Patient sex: M
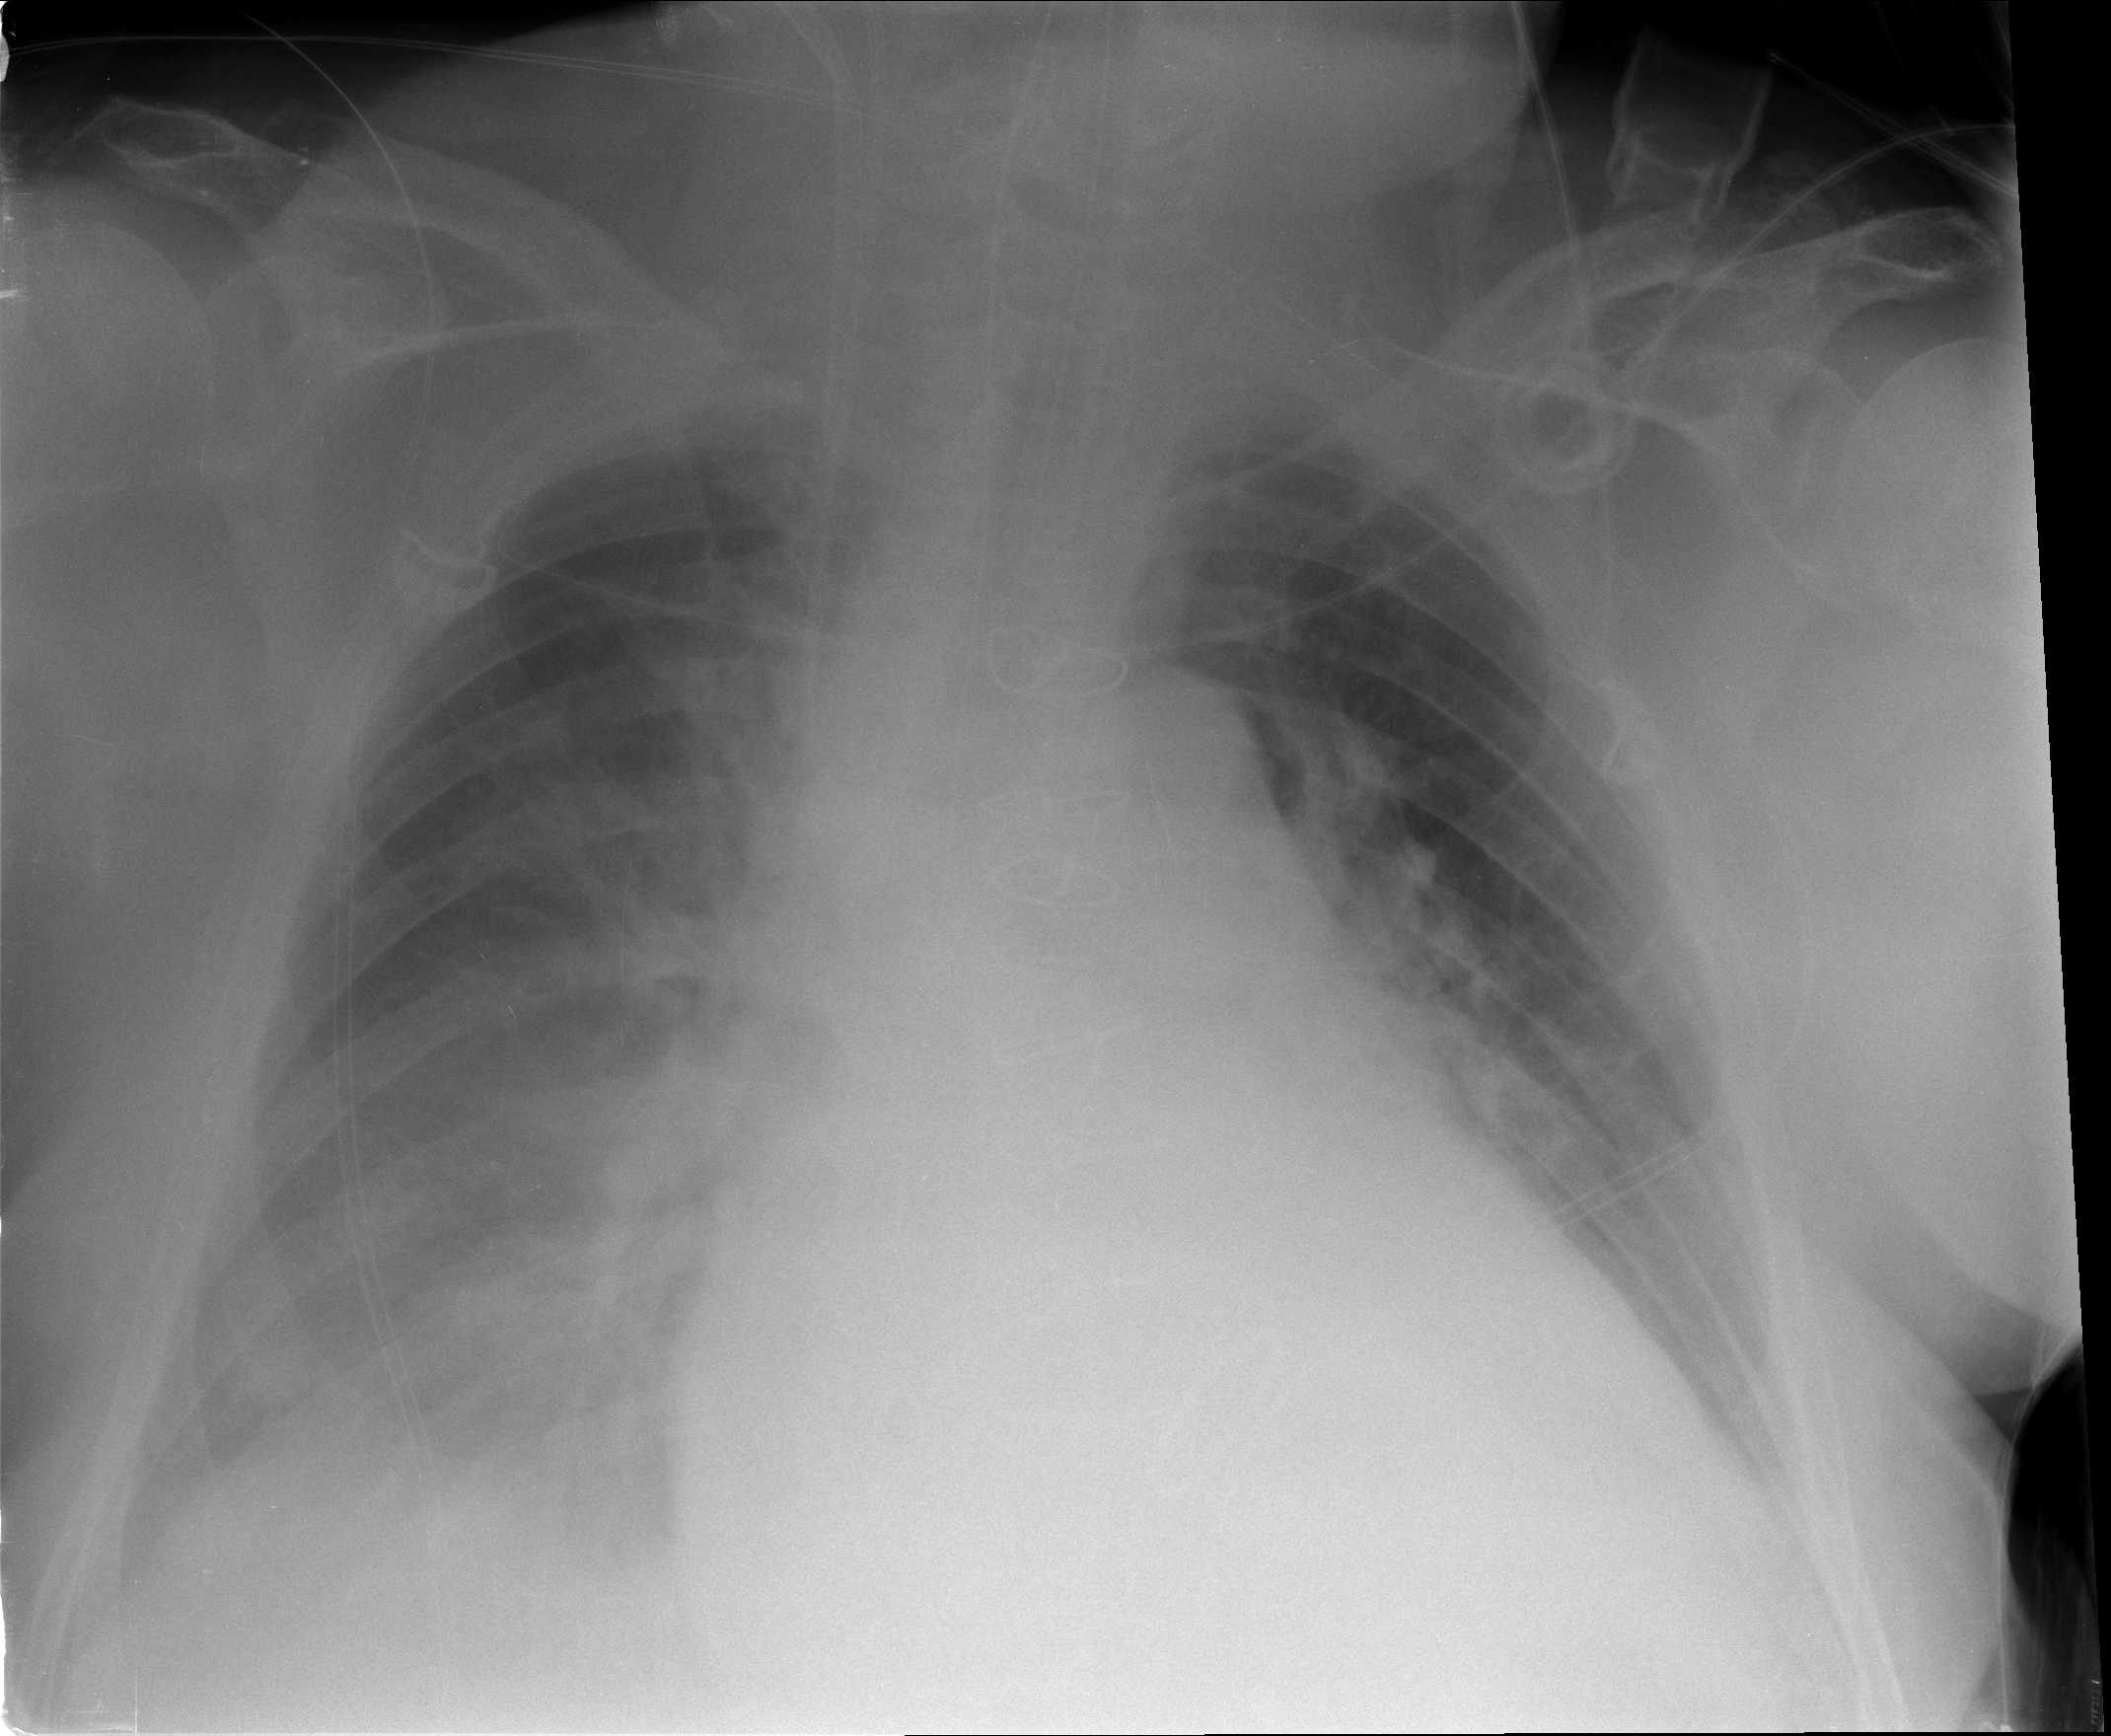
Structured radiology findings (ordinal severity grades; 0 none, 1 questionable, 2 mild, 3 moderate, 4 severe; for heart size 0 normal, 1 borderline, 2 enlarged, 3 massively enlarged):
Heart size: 2
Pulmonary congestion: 3
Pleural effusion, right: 2
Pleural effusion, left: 2
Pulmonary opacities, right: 2
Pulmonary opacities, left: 0
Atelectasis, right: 2
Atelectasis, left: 2